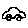
Label: car